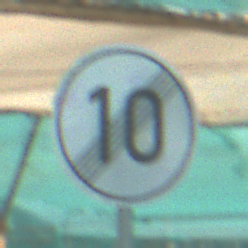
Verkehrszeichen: EndeGeschwindigkeit10
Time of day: MorningAfternoon
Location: Roofed (Special)
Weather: PartlyCloudy
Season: NotSpecified
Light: Natural